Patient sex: M
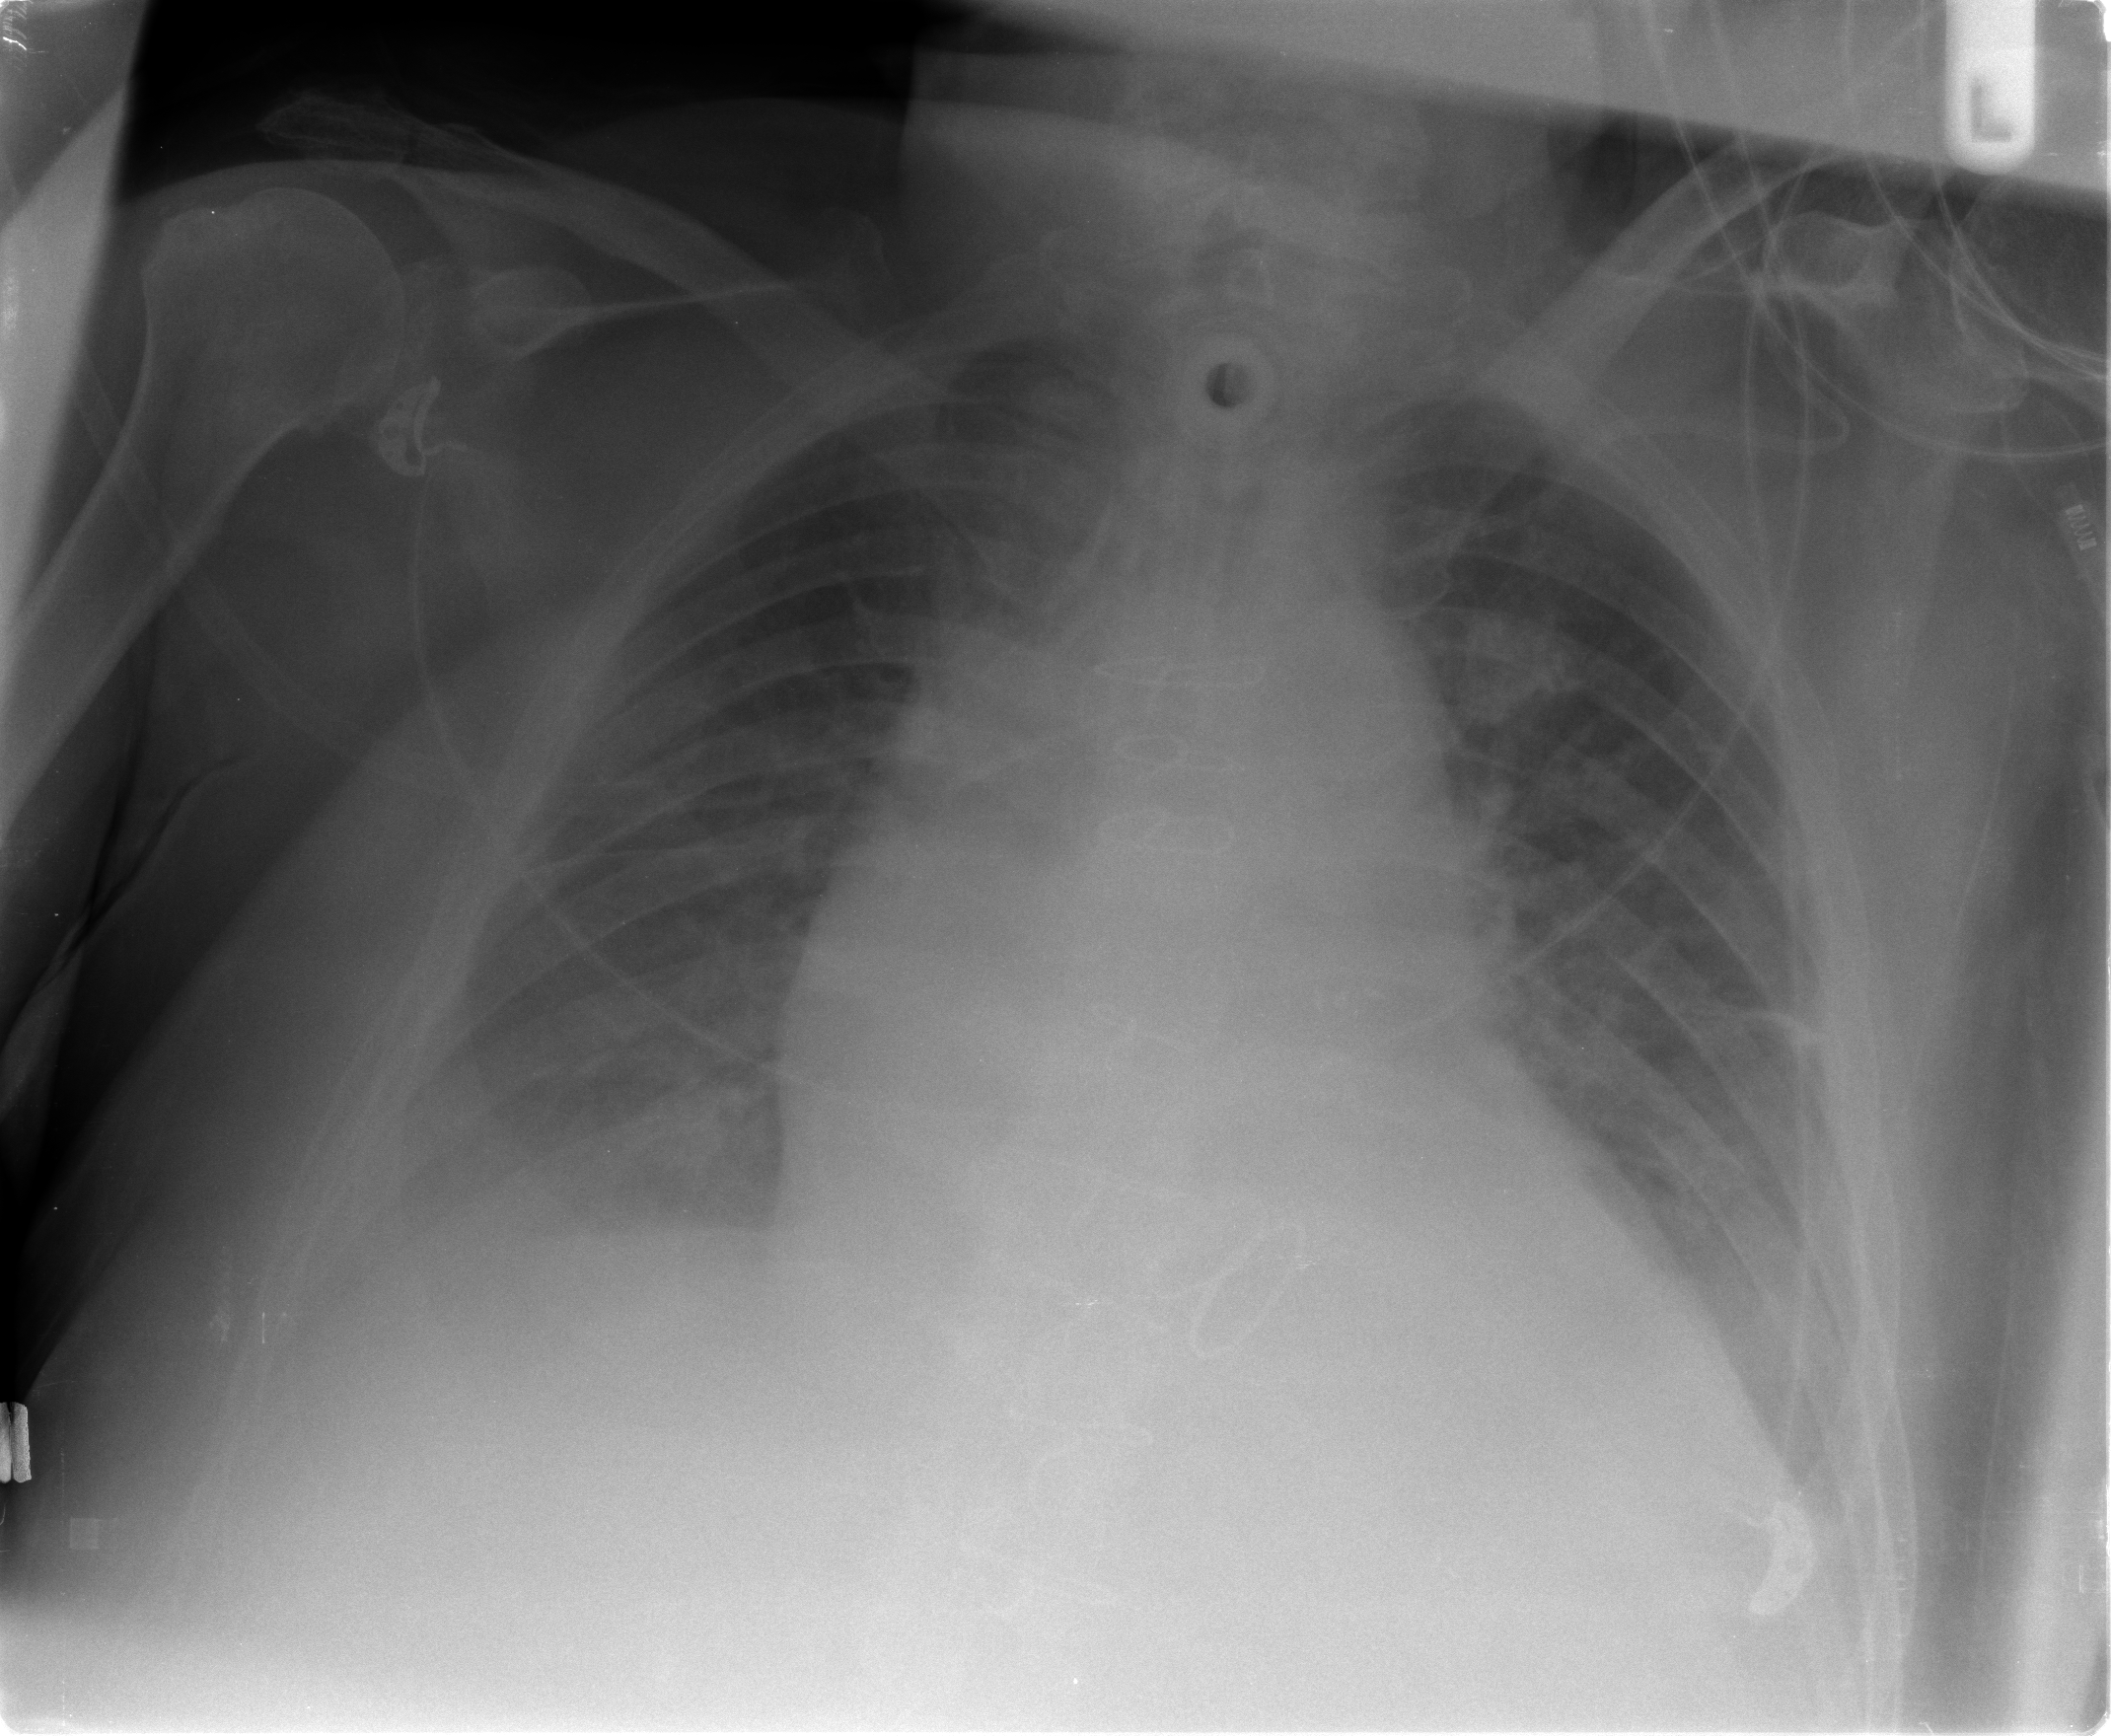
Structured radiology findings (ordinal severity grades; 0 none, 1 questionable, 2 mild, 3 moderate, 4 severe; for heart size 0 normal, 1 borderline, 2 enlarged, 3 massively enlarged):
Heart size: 2
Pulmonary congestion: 2
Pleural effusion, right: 2
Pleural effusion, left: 2
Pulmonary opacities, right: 1
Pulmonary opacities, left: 1
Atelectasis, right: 2
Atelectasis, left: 2